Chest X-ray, AP view. Patient: 30 years old, sex F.
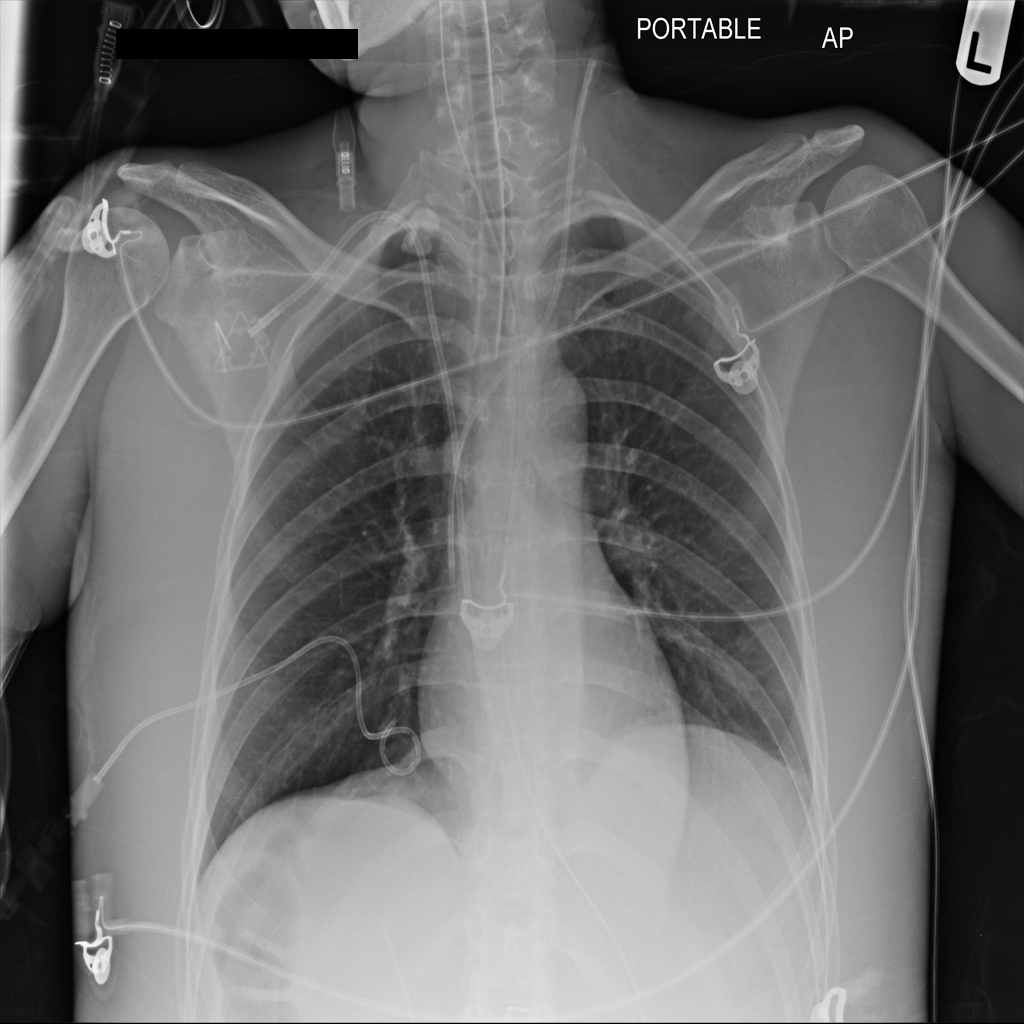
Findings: No Finding